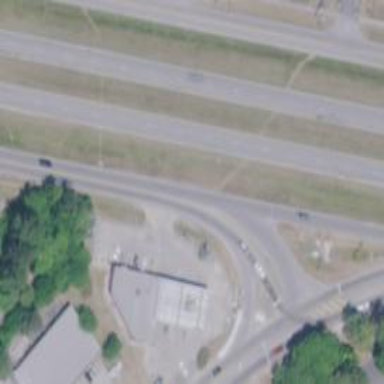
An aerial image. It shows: Tertiary_link road with asphalt surface.